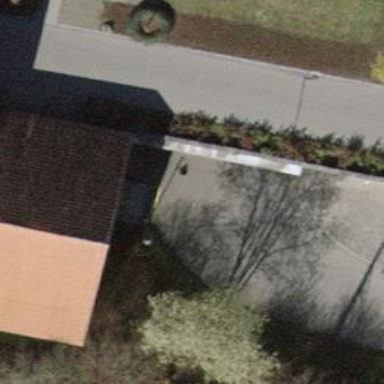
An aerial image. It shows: Parking entrance.